Interaction volume radius: 5 \u00c5
Interaction volume height: 20 \u00c5
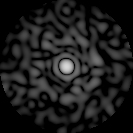
Disorder parameter: 0.8144